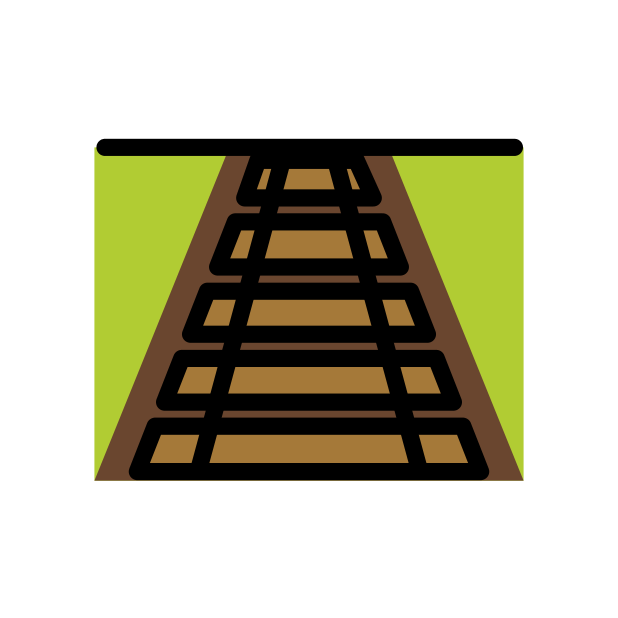
railway track